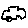
Label: car